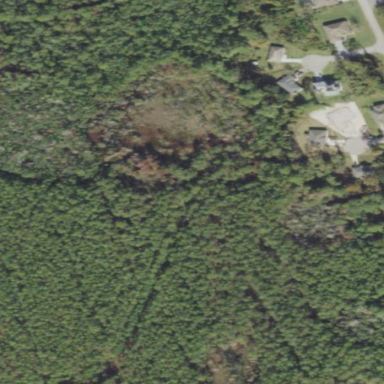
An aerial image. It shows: Patch of scrub vegetation.